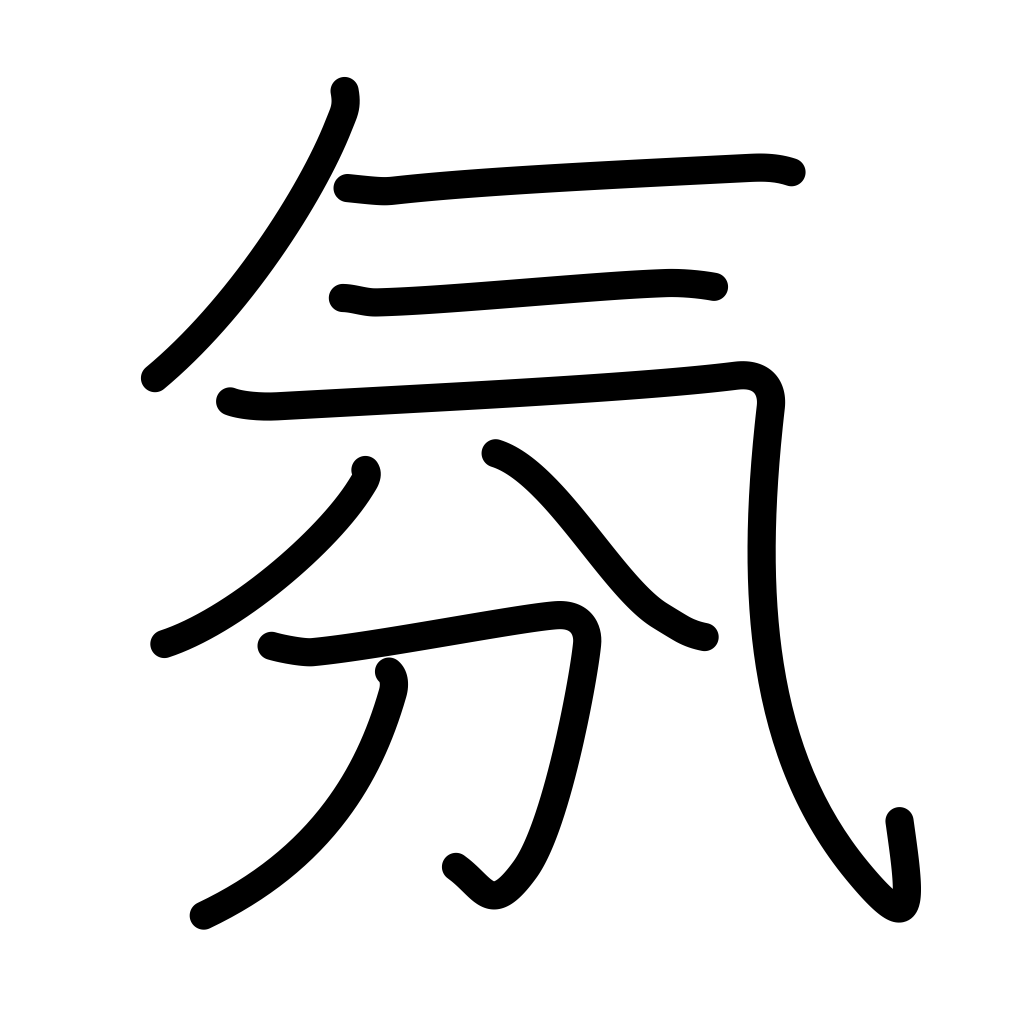
Meaning: air, atmosphere, weather